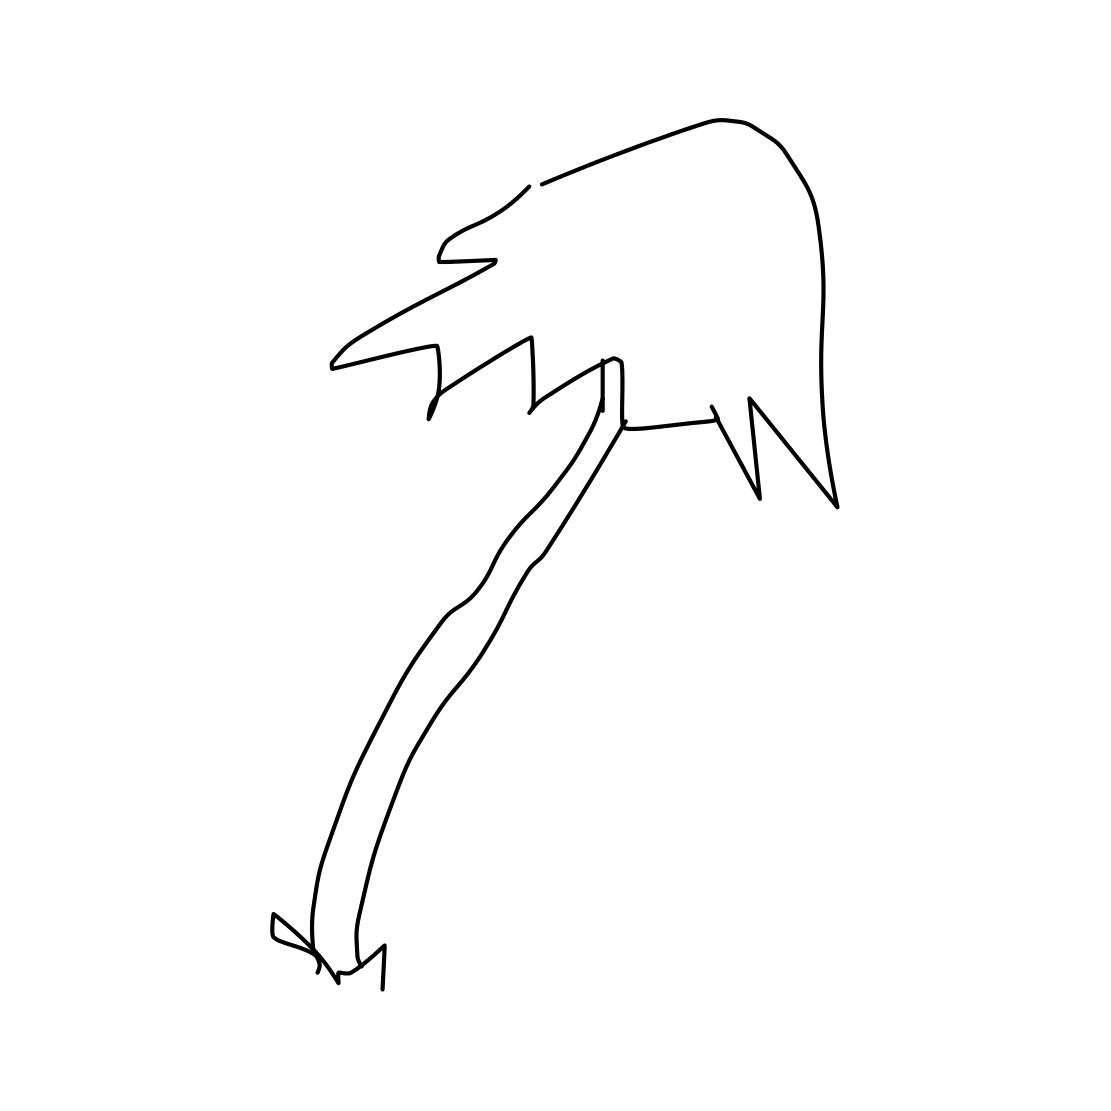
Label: palm tree